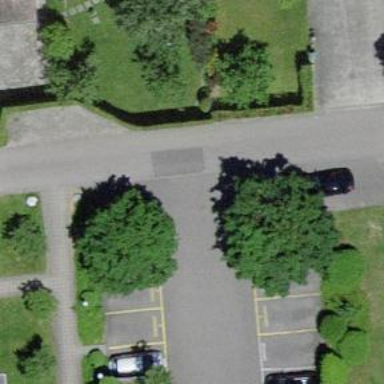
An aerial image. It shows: Residential road with asphalt surface.